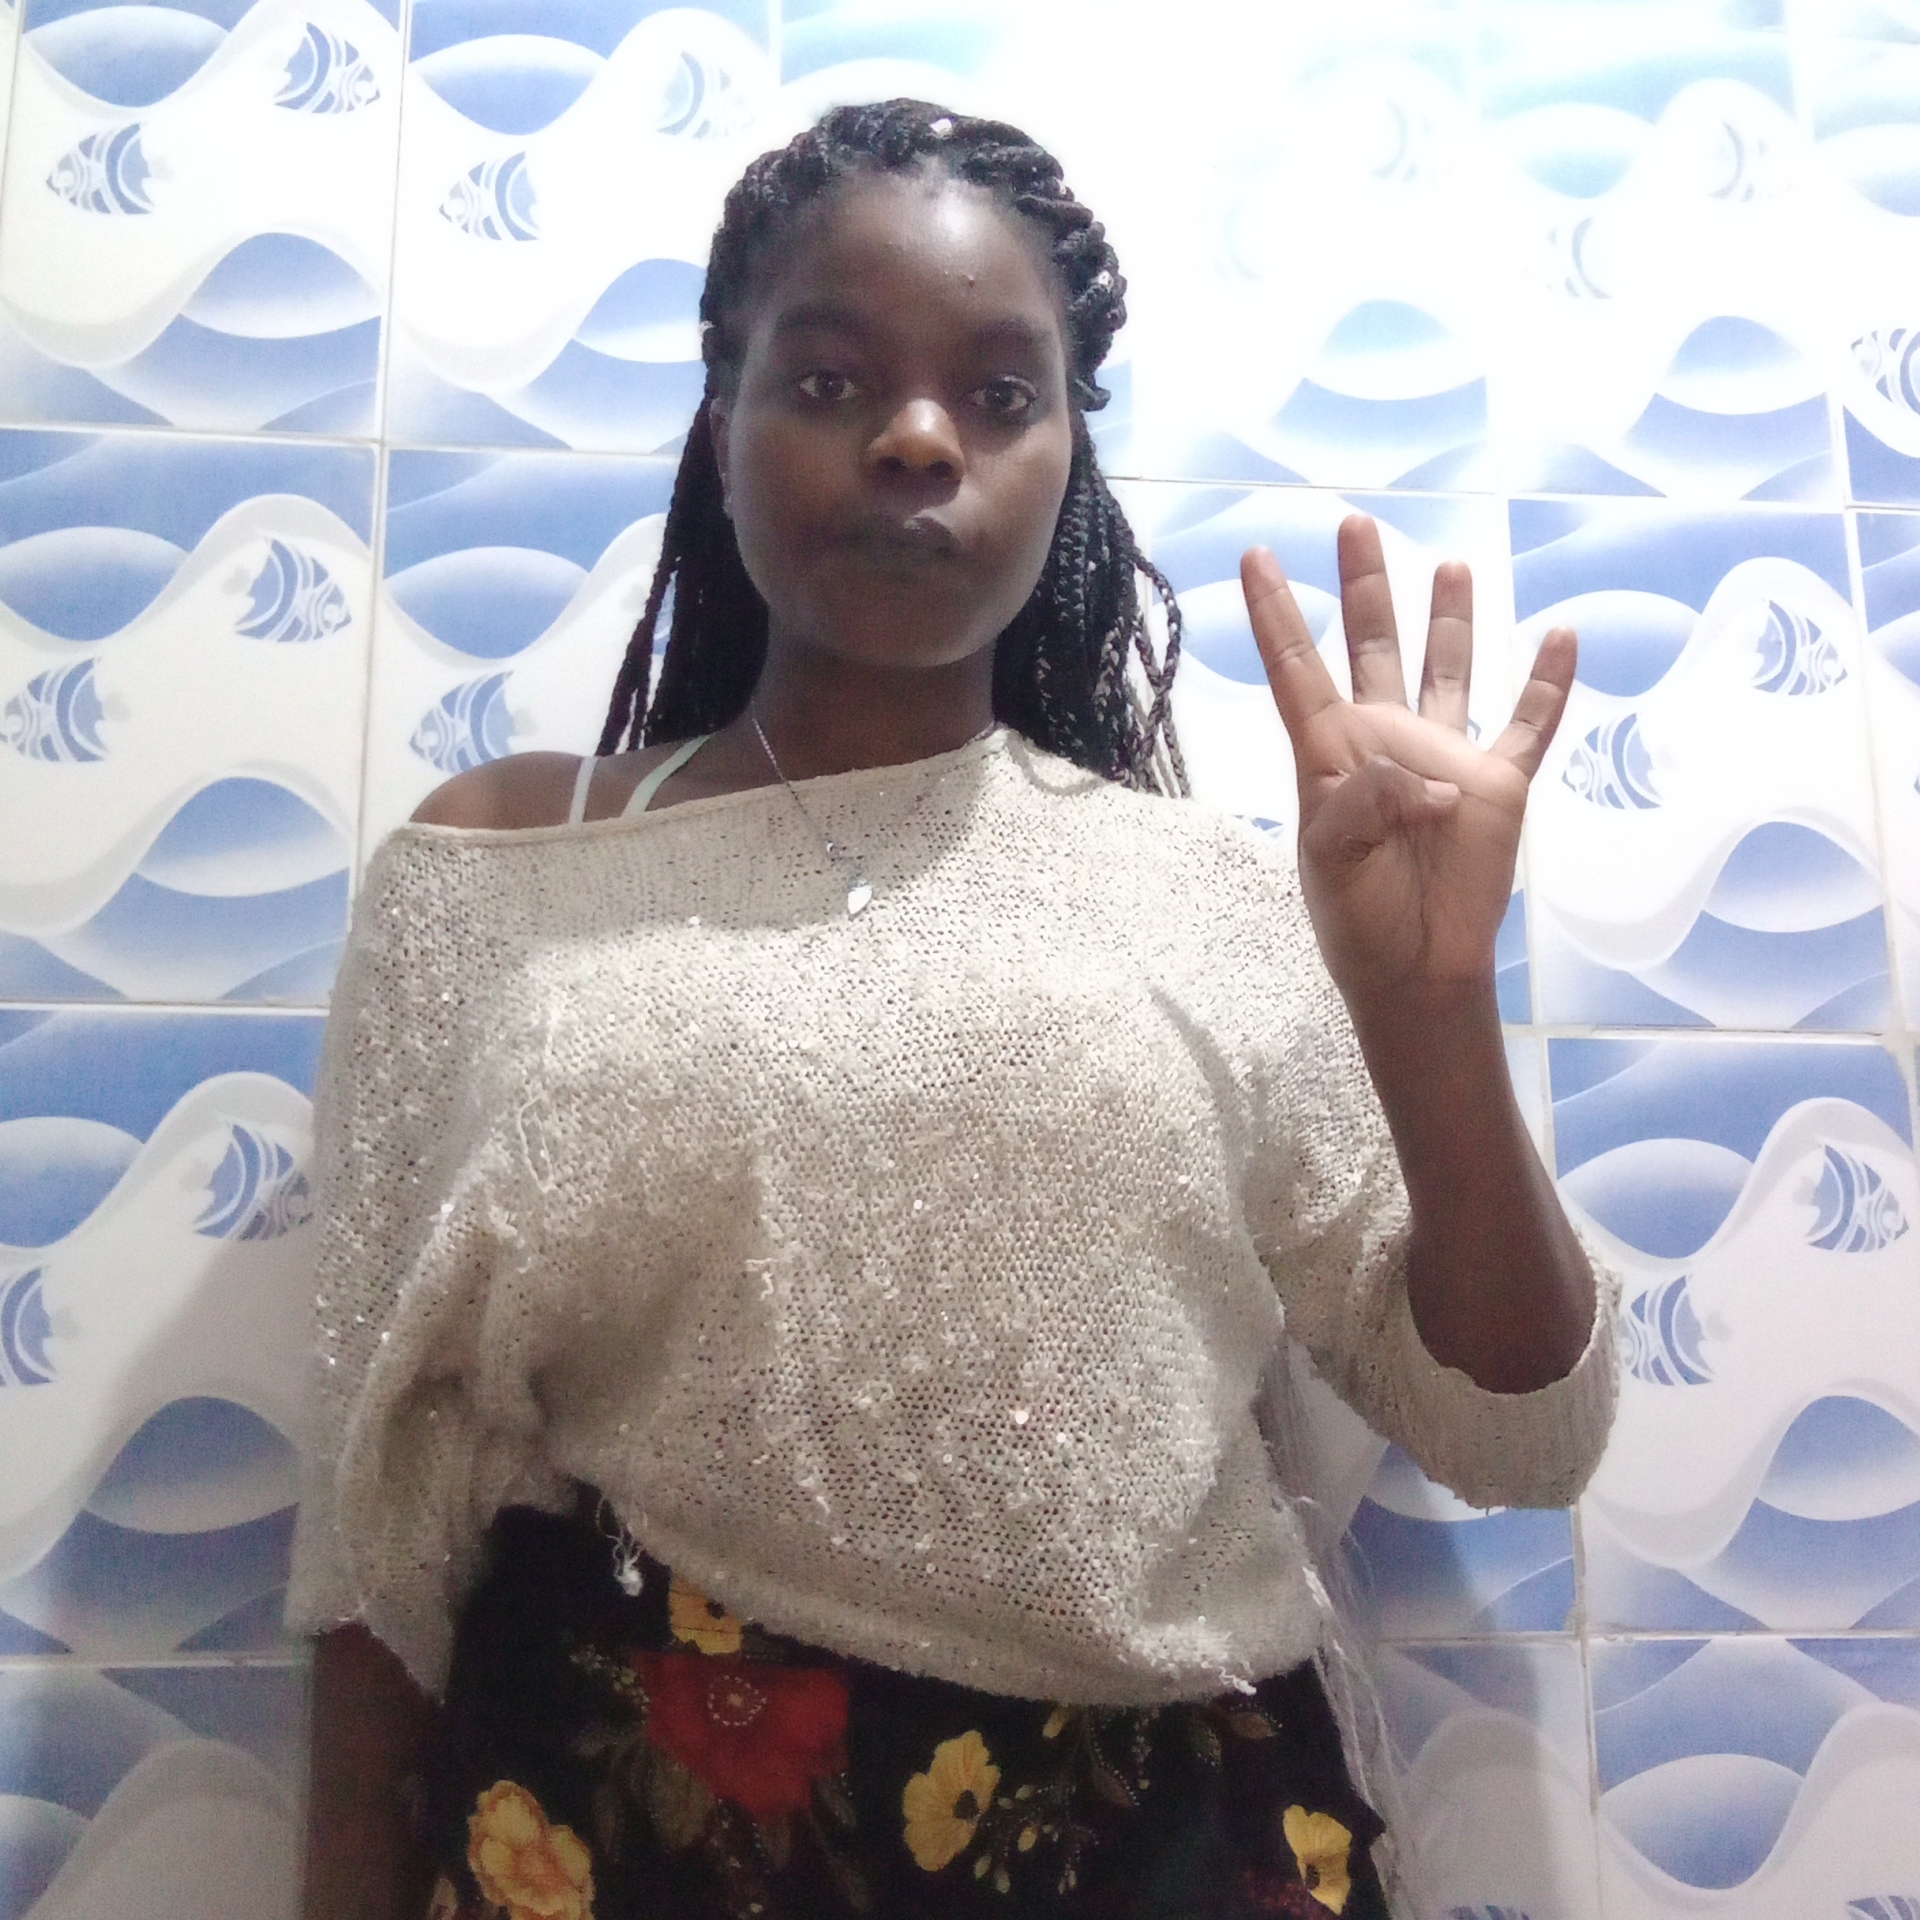
Label: noise